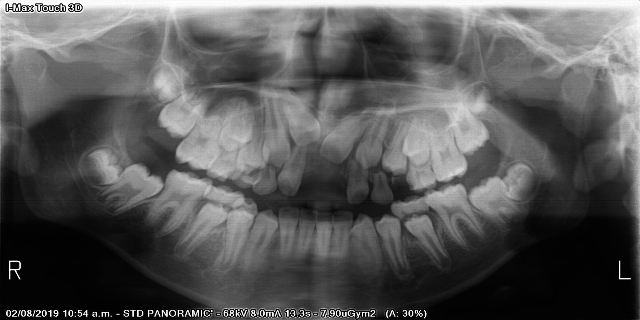
adult